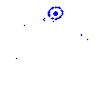
Particle: proton